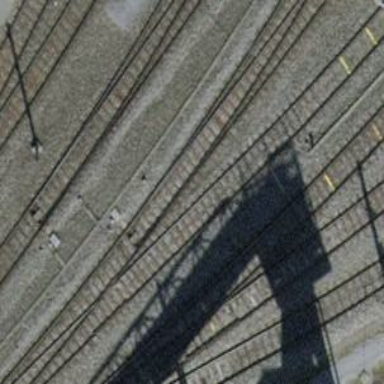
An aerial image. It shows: Railway switch.